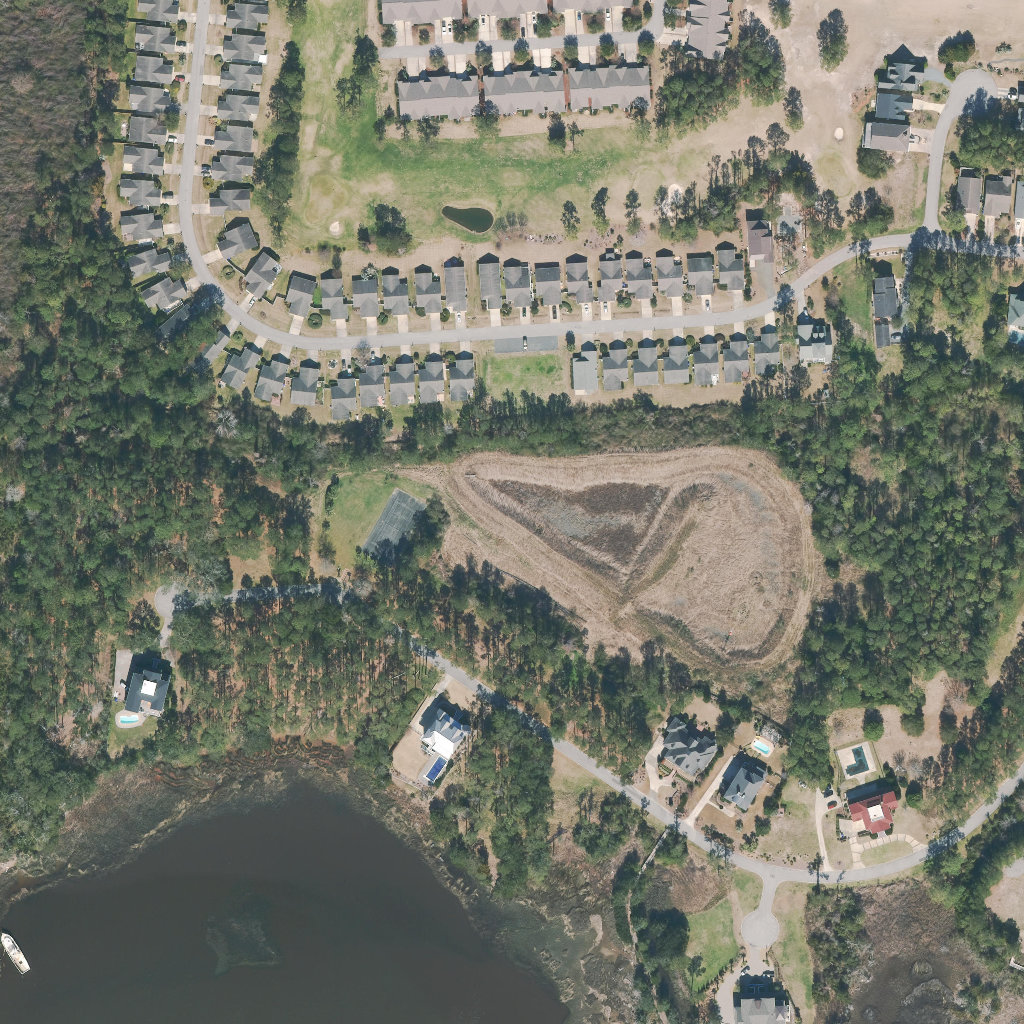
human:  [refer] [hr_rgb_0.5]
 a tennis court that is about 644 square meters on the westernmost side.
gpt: <box>[[35, 47, 41, 55, 0]]</box>